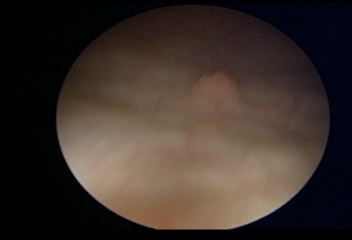
Modality: WLC
Class: Malignant
Subclass: LowGradePapillary
Lesion: L1
Stage: Ta
Morphology: Papillary
Bladder cancer association: Yes
Annotated structures: Tumor